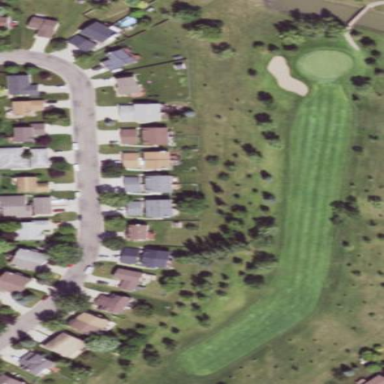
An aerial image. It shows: Scenic golf fairway.